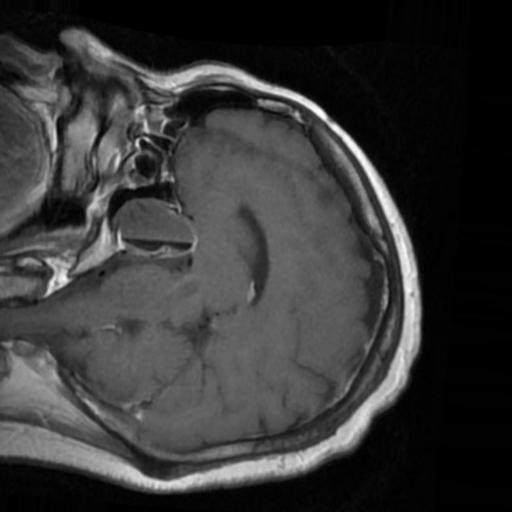
Label: brain_tumor